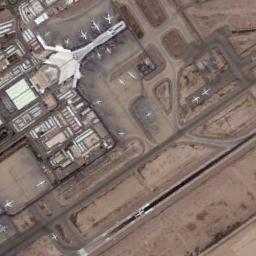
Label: airport